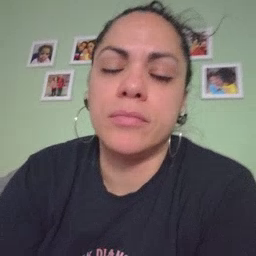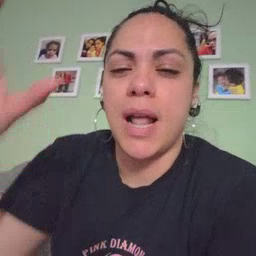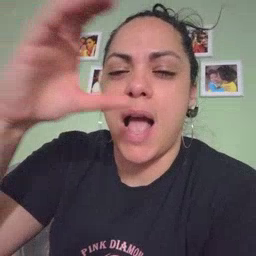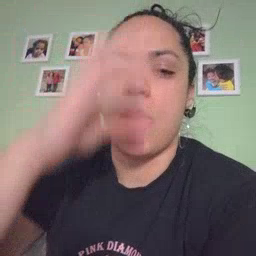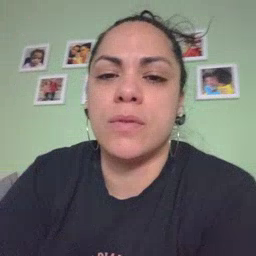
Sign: cloud